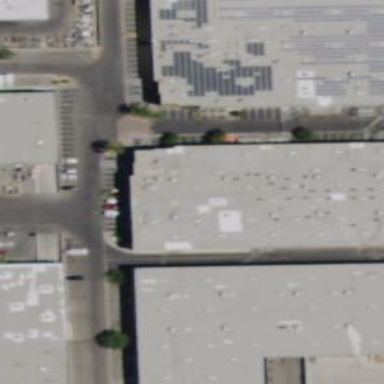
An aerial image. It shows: Building that serves as food bank.